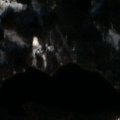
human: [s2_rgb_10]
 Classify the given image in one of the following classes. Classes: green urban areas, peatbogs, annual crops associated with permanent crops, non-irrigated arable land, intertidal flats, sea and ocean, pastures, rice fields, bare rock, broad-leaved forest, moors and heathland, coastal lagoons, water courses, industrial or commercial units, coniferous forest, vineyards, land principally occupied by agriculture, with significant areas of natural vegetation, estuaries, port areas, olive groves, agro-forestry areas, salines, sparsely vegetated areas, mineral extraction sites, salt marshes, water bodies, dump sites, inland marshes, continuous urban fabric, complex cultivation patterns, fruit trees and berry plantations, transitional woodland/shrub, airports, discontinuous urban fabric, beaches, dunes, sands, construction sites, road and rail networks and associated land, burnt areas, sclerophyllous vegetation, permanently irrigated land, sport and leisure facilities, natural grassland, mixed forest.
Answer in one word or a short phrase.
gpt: coniferous forest, mixed forest, water bodies